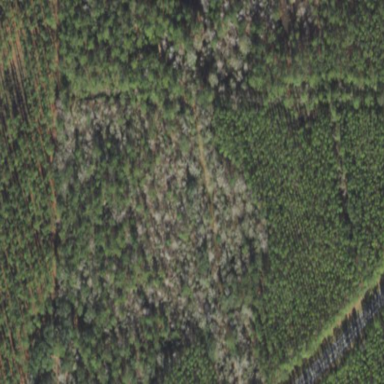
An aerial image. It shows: Forest with needle-leaved trees.